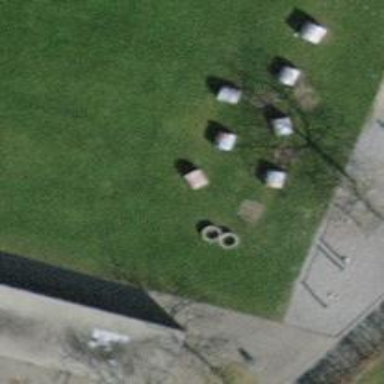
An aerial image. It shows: Playground featuring vertical tunnel tube.